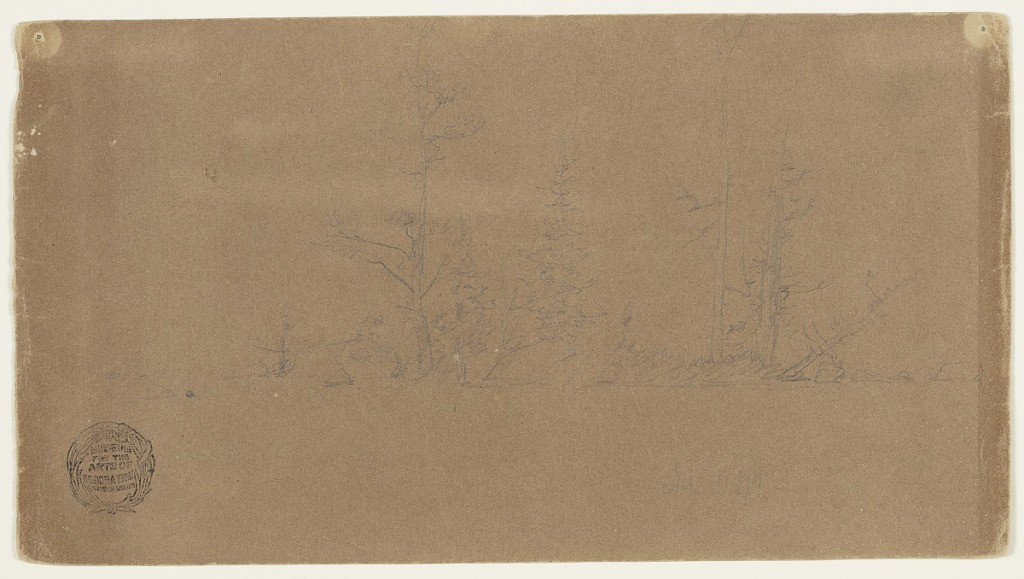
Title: Wooded Island, Lake Millinocket, Maine
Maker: Frederic Edwin Church, American, 1826–1900
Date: September 1879
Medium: Graphite on light brown wove paper; verso: graphite
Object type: Drawing
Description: Landscape sketch showing a view of a small wooded island on Lake Millinocket in Maine. At center and center right, several tall trees have variously lush and threadbare canopies--the two tallest trees at left and right are almost entirely devoid of leaves. Stones, grass, and other vegetation are visible around their bases. The lake's placid surface comprises the foreground.

Verso: Small sketch of a figure paddling a canoe, showin in profile in the lower half and oriented vertically. Lists and textual notations otherwise fill the composition.